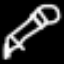
Label: pencil